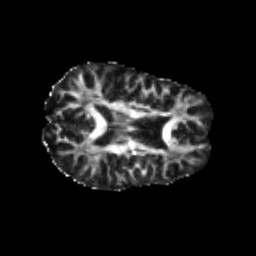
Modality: FA
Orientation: axial
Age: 22
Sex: female
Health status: healthy
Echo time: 0.074 s